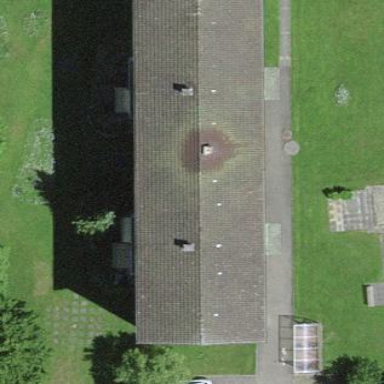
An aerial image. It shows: Gabled roof on residential building.